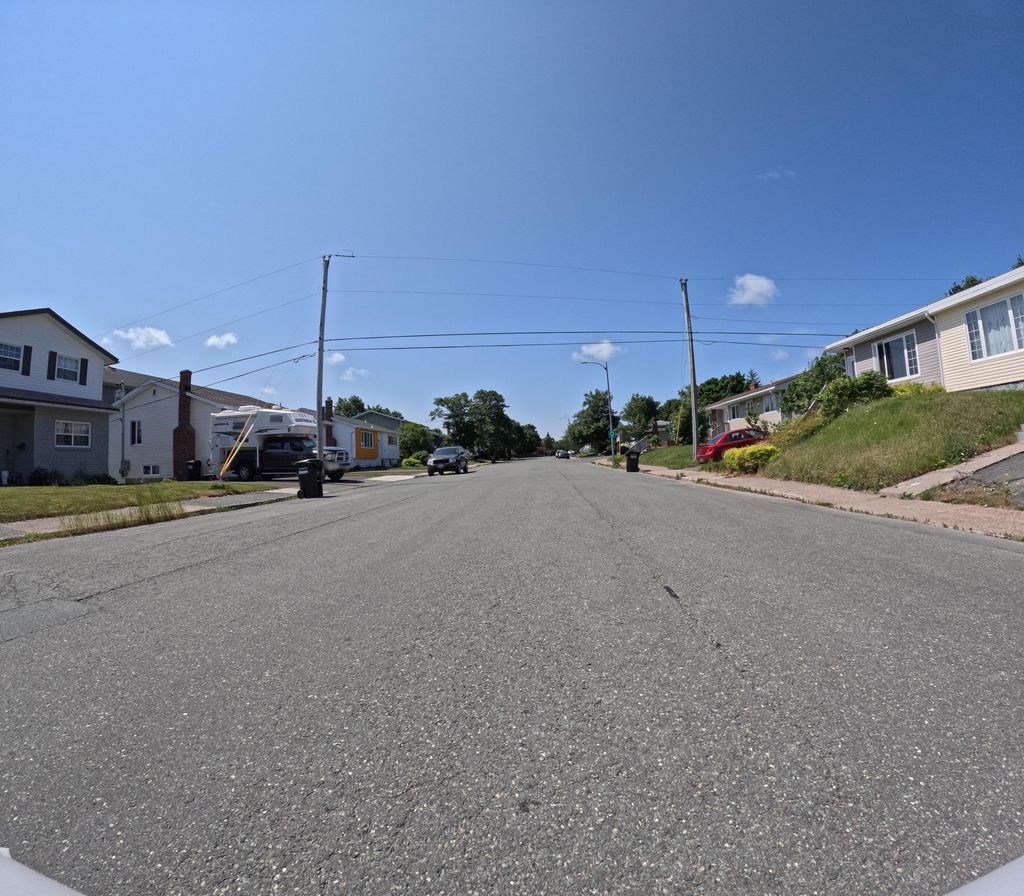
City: st_johns